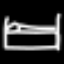
Label: bed